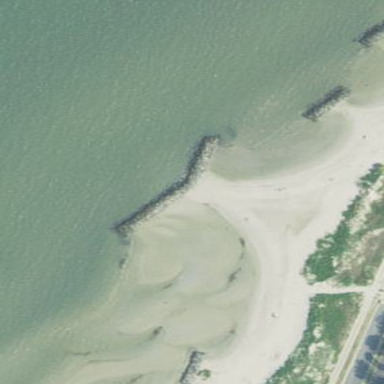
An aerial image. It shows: Breakwater made of rock.